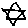
Label: star